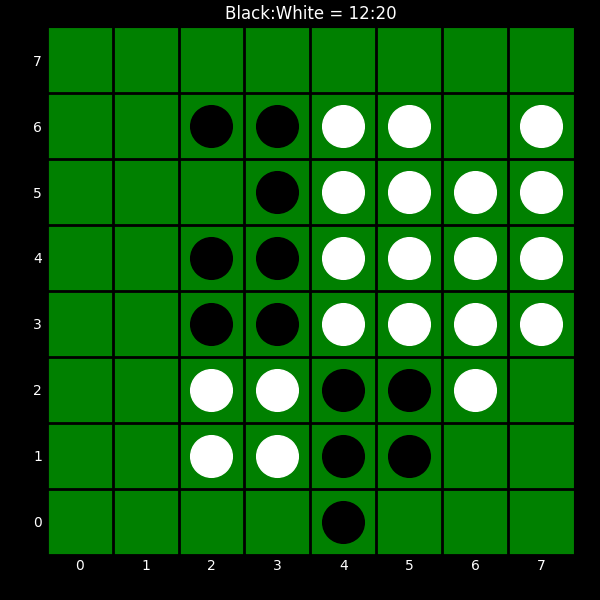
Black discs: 12
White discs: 20